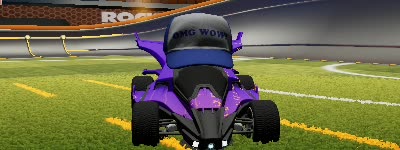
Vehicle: aftershock